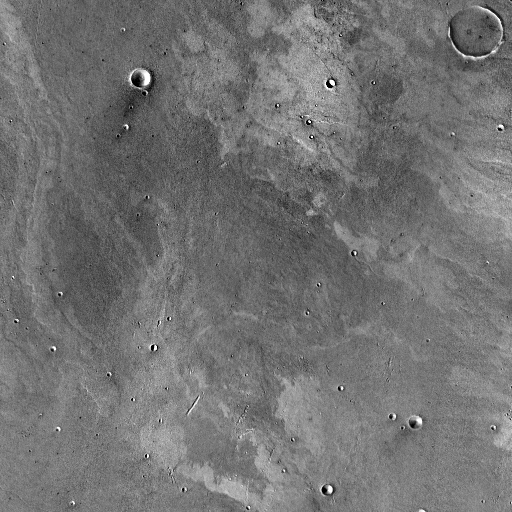
Crater classes present: Background, Other, Buried